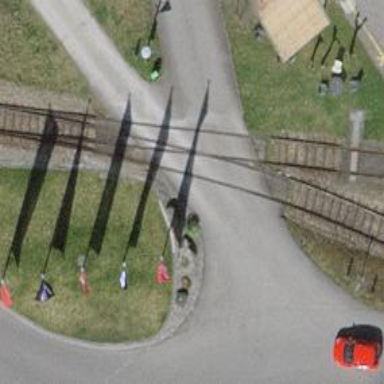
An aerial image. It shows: Railway level crossing.